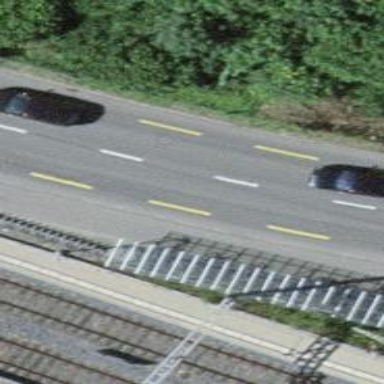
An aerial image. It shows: Primary asphalt road with soft lane designated as cycleway on the left side.